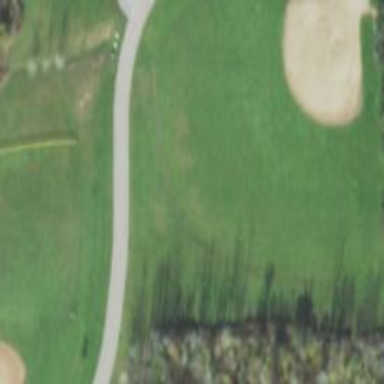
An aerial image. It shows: Baseball pitch for leisure land.